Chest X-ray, PA view. Patient: 52 years old, sex F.
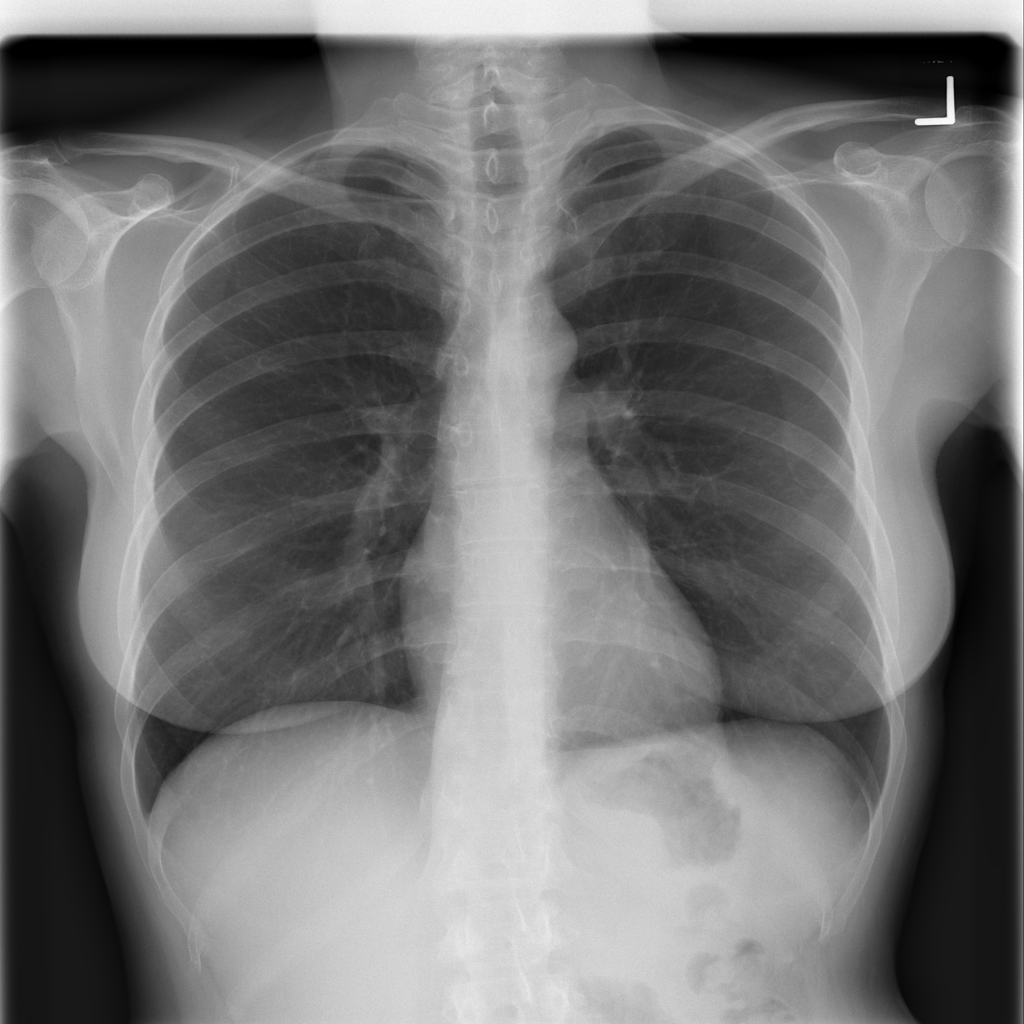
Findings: Nodule